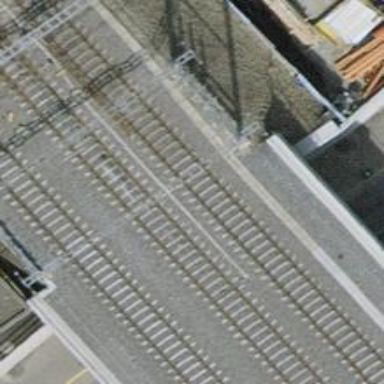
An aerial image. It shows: Single-track electrified railway with contact line.